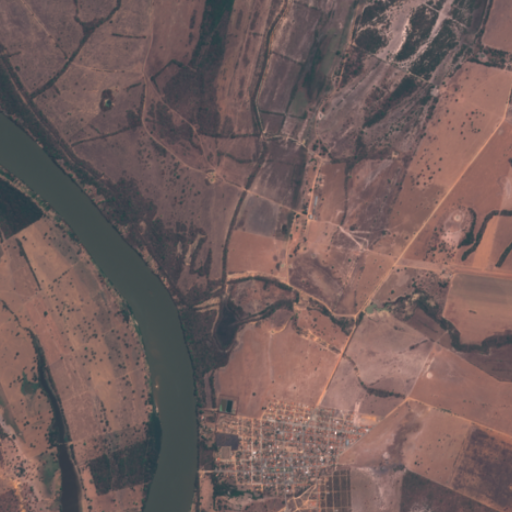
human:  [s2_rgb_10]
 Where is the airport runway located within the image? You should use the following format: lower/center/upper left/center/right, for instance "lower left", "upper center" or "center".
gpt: The airport runway is located in the center right of the image.
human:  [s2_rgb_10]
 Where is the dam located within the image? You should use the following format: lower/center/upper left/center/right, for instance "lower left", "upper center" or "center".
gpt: The dam is located in the center right of the image.
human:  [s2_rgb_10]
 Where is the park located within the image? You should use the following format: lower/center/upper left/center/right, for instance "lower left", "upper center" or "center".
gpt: The park is located in the lower center of the image.
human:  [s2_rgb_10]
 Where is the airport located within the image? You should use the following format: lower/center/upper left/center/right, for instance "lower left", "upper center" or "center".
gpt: There is no airport in the image.